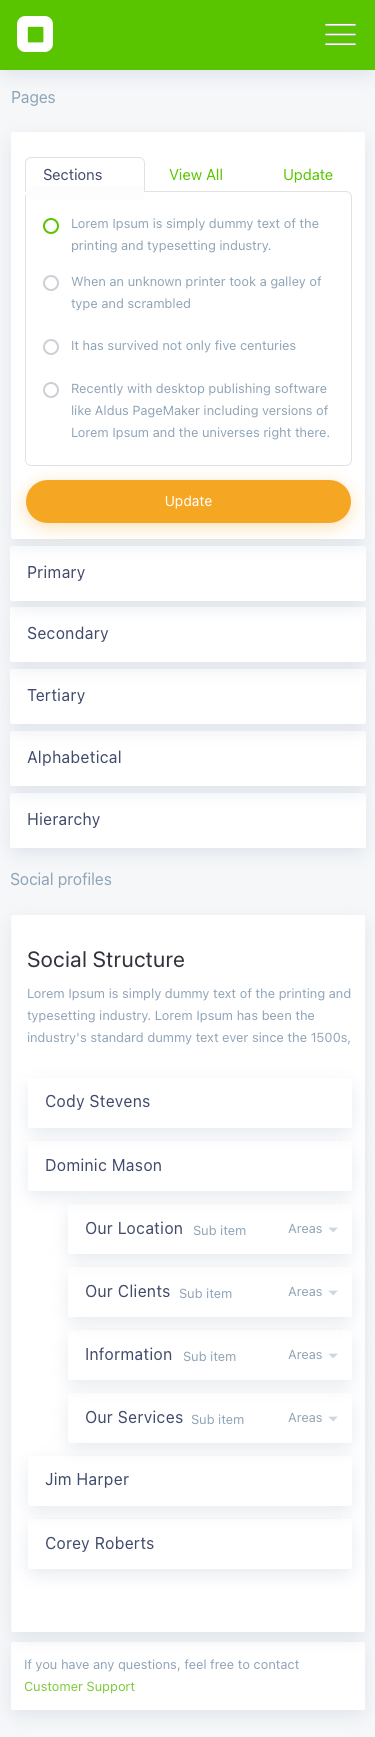
Text in this UI design:
If you have any questions, feel free to contact Customer Support
Social profiles
Corey Roberts
Jim Harper
Our Services
Areas
Sub item
Information
Areas
Sub item
Our Clients
Areas
Sub item
Our Location
Areas
Sub item
Dominic Mason
Cody Stevens
Social Structure
Lorem Ipsum is simply dummy text of the printing and typesetting industry. Lorem Ipsum has been the industry's standard dummy text ever since the 1500s,
Hierarchy
Alphabetical
Tertiary
Secondary
Primary
Update
Sections
Lorem Ipsum is simply dummy text of the printing and typesetting industry.
When an unknown printer took a galley of type and scrambled
It has survived not only five centuries
Recently with desktop publishing software like Aldus PageMaker including versions of Lorem Ipsum and the universes right there.
View All
Update
Pages